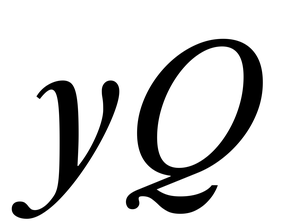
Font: LibreCaslonText-Italic_Italic